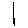
Label: line